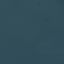
Land use / land cover class: SeaLake